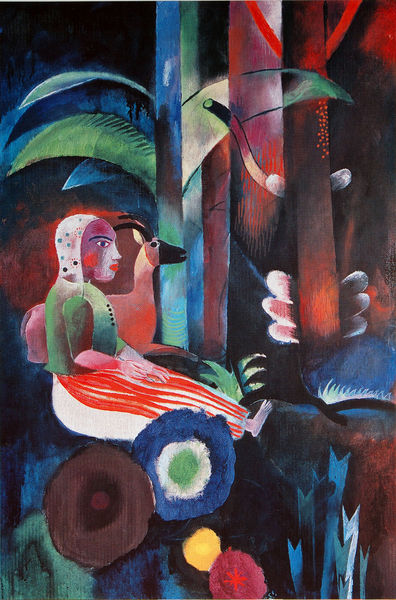
Titel: Wald, Mädchen, Ziege
Künstler: Heinrich Campendonk
Standort: München
Institution: Städtische Galerie im Lenbachhaus
Schlagwörter: blau, blätter, bäume, gelb, grün, mädchen, sitzen, blume, blumen, braun, bunt, frau, nacht, orange, profil, schwarz, weiss, blüten, rot, tier, expressionismus, rock, mensch, horn, ohrringe, wald, farbig, backen, formen, lila, palme, stengel, schlange, hirsch, reh, blattwerk, geweih, hirte, ziege, blauer reiter, marc, farebn